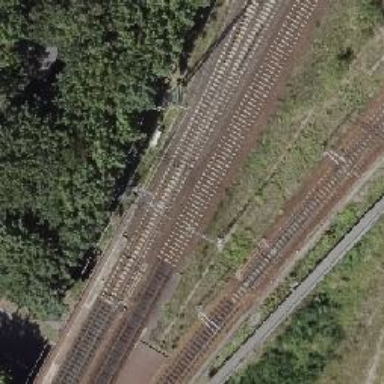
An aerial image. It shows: Railway junction.